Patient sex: M
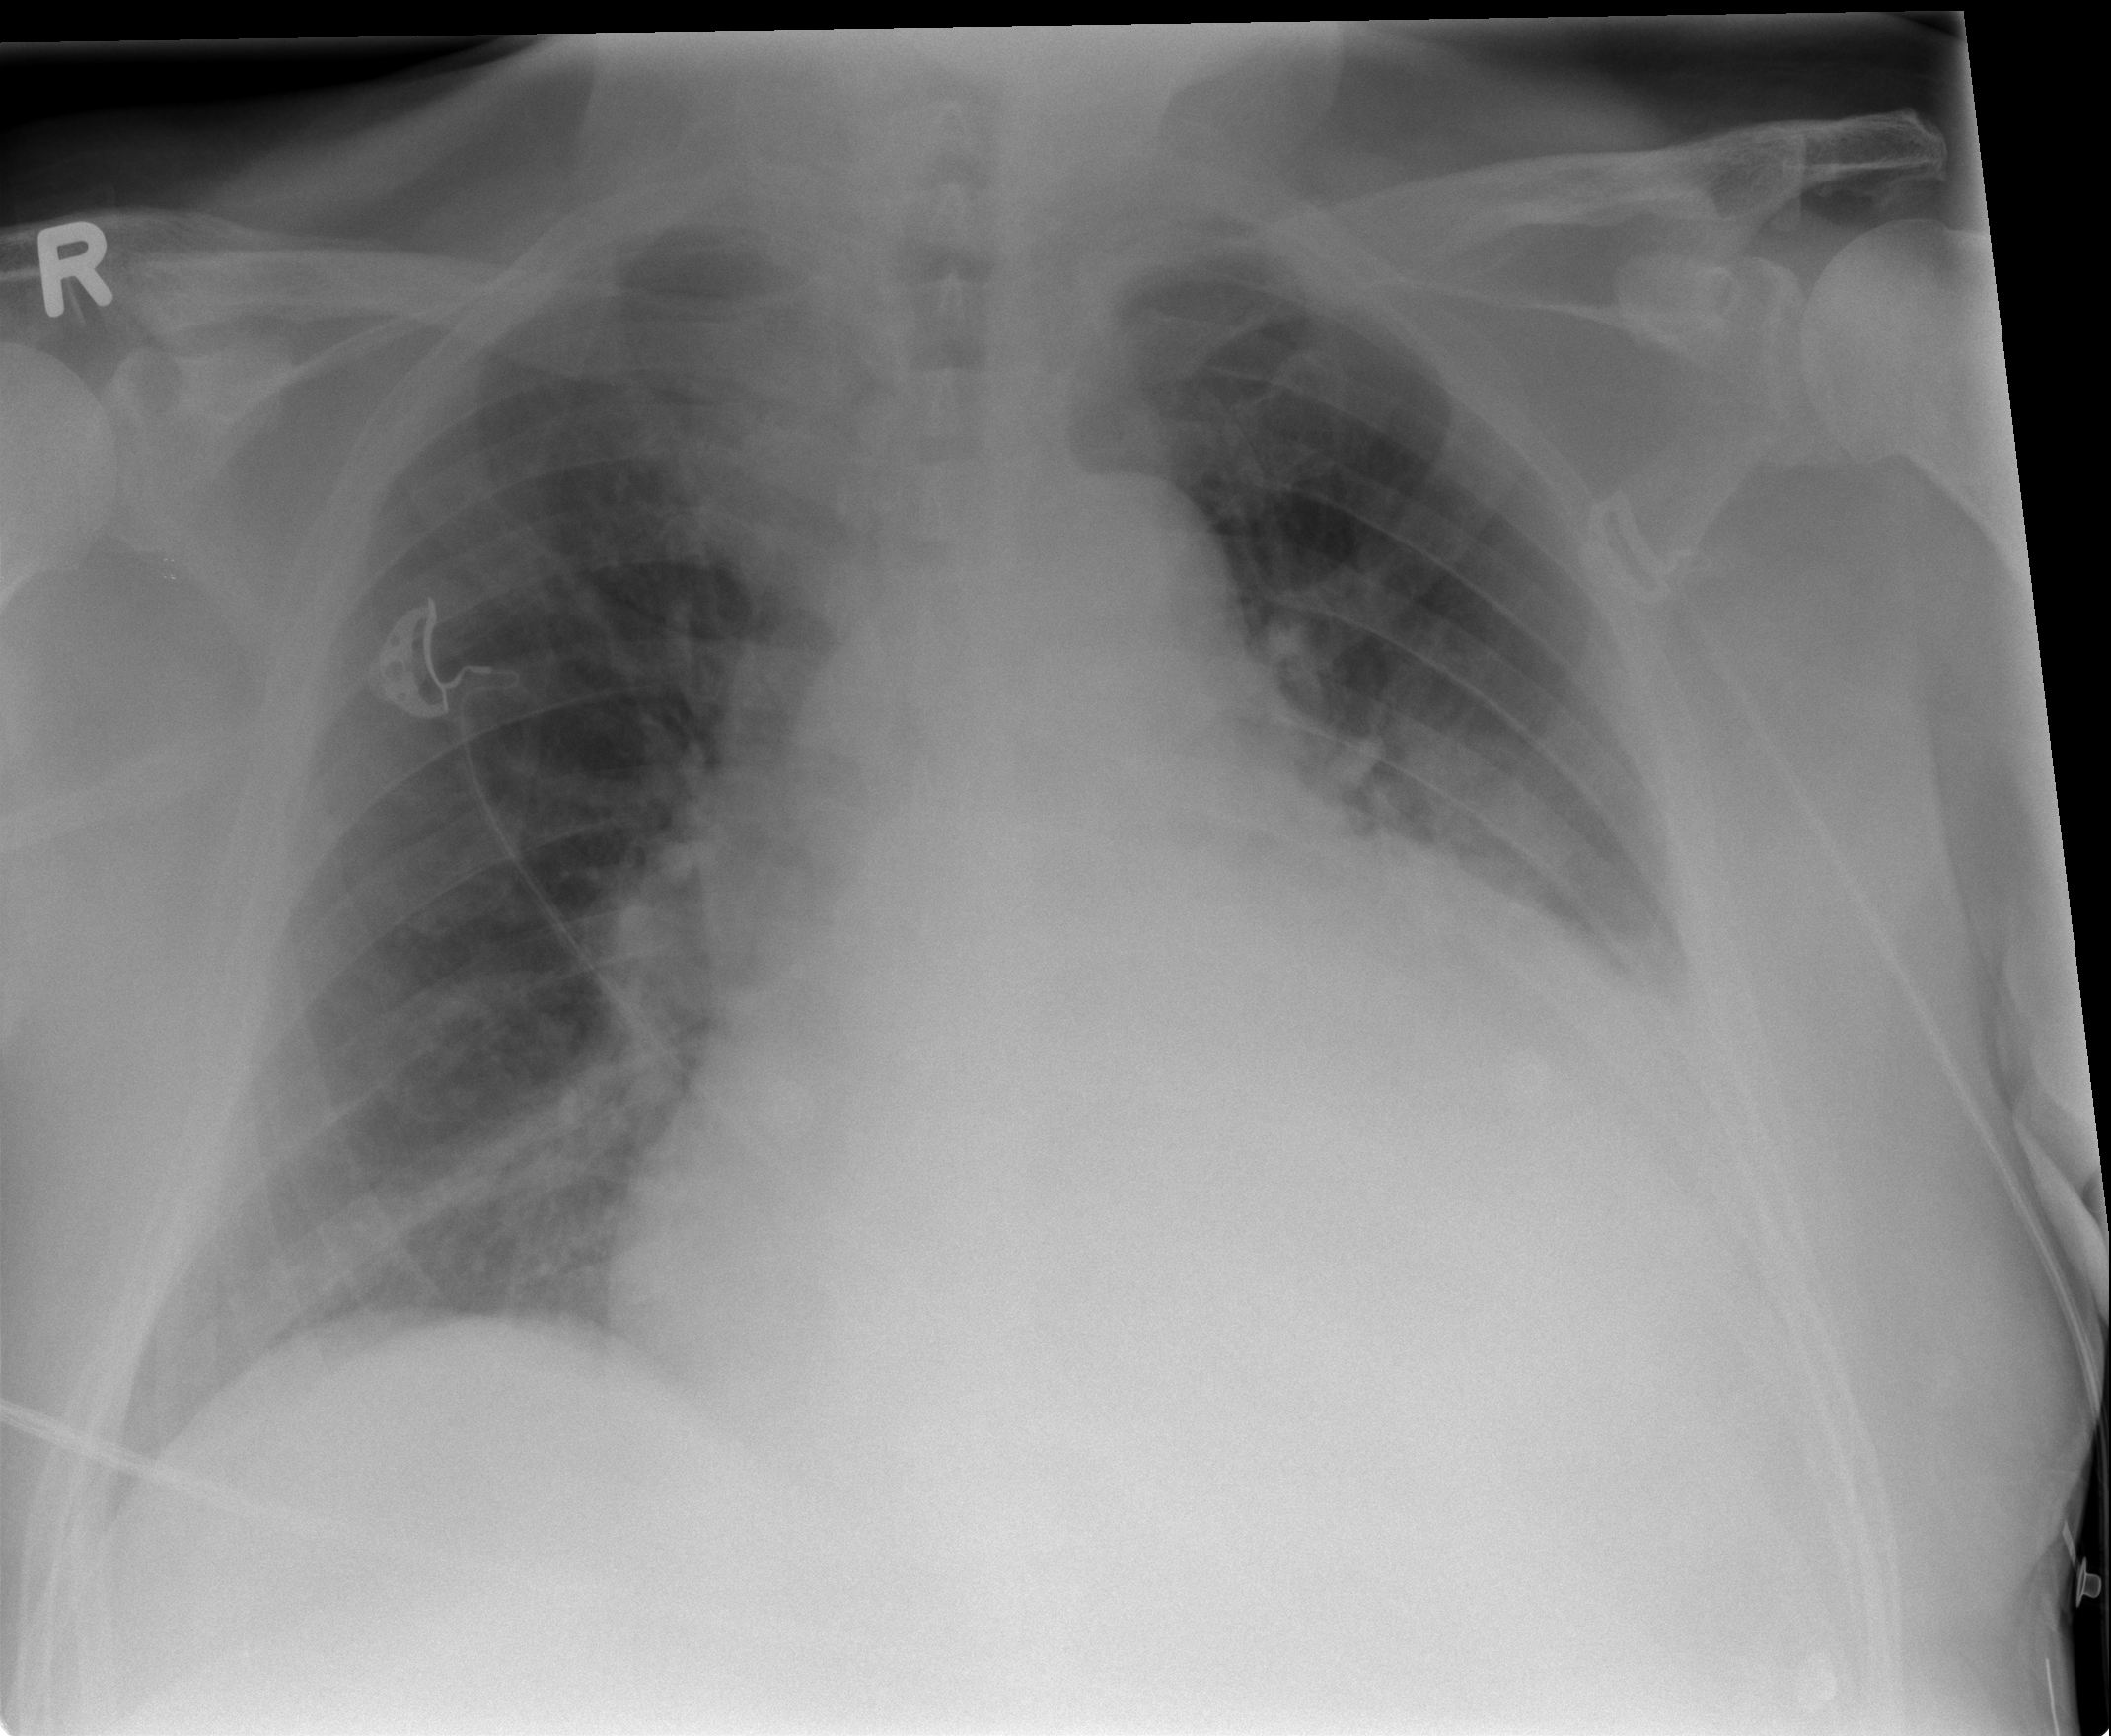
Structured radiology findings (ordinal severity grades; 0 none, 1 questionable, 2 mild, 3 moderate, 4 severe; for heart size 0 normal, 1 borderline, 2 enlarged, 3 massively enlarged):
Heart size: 3
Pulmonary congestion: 1
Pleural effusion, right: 0
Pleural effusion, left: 2
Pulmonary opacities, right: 0
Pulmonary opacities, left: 0
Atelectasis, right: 2
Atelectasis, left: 2